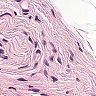
Metastatic tissue present: no